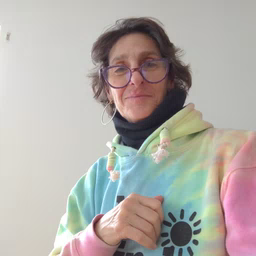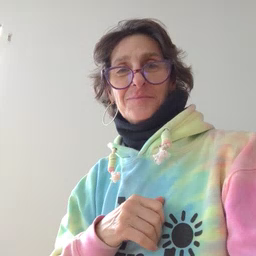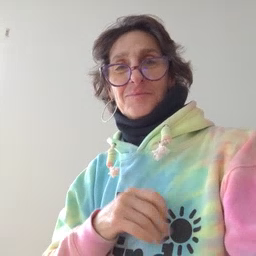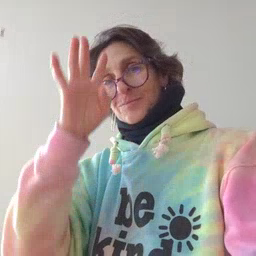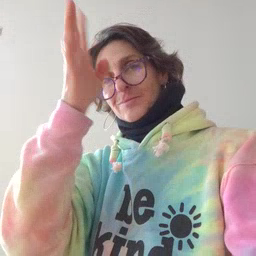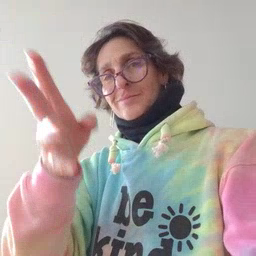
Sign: pretend